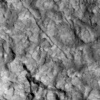
Atmospheric dust classification: not_dusty